Aerial crown-view tile of a tropical tree (Barro Colorado Island, Panama), acquired 20250715:
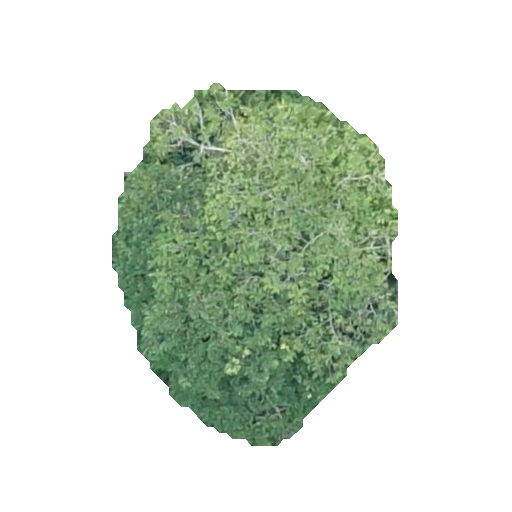
Species: Dipteryx oleifera
GBIF accepted scientific name: Dipteryx oleifera
Crown area: 114.124 m²